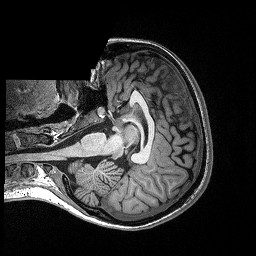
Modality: T1w
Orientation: axial
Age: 25
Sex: female
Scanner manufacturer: siemens
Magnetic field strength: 3 T
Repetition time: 2.4 s
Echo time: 0.03 s